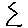
Label: zigzag